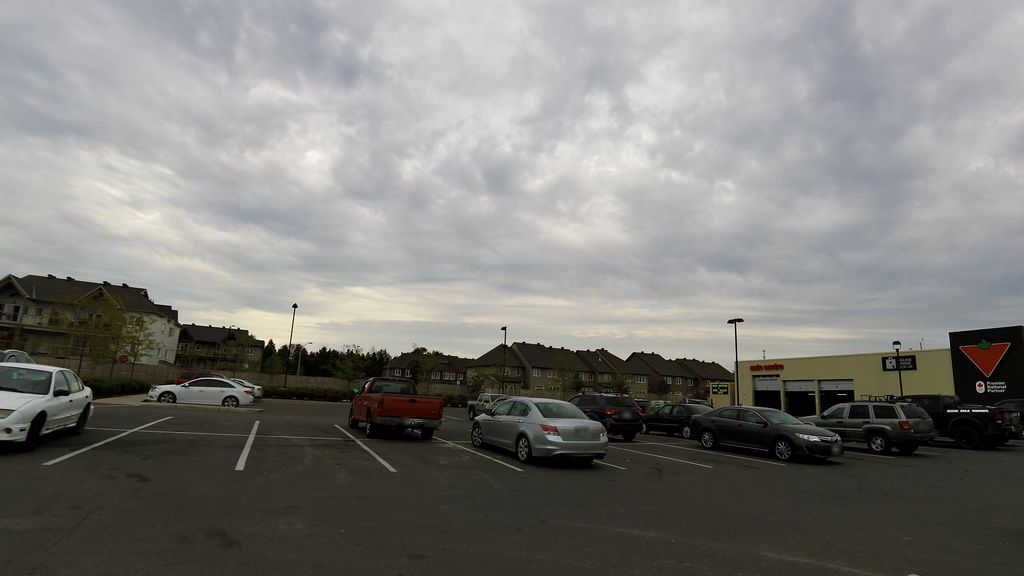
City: ottawa-gatineau